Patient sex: F
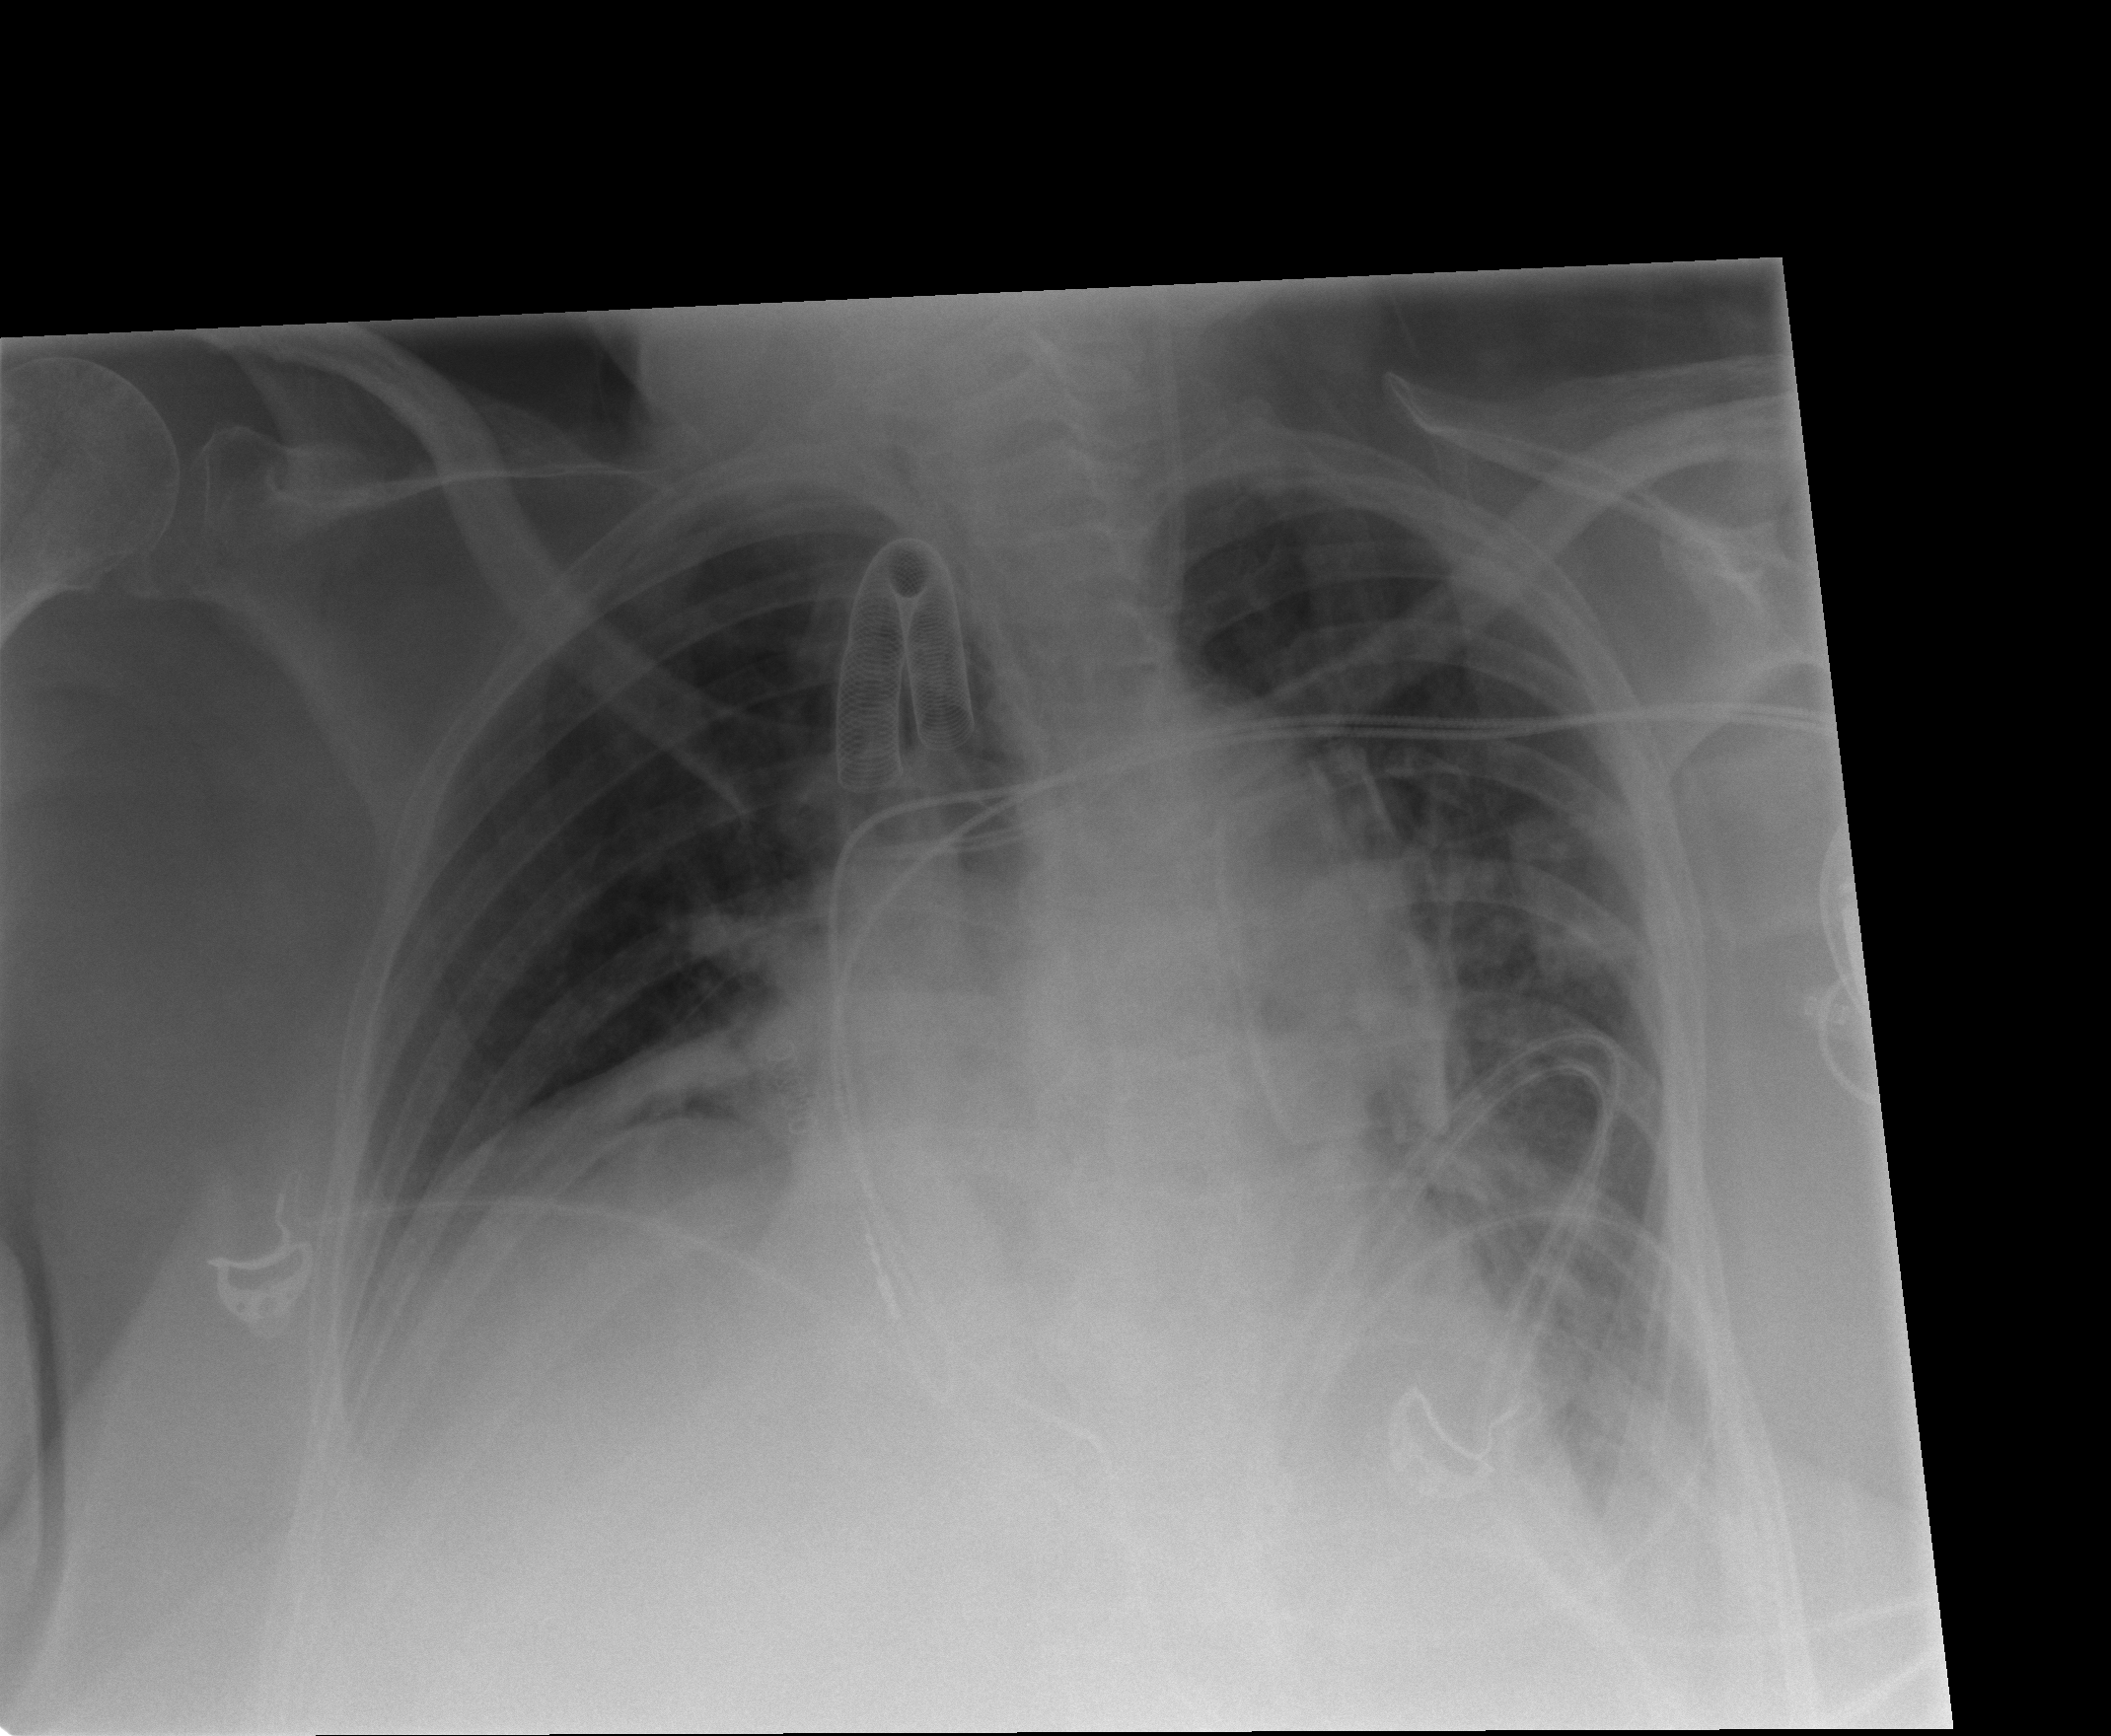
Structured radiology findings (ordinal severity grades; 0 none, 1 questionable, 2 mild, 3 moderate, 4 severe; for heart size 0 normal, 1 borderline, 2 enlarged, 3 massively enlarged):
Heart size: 0
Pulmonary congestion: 2
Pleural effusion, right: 1
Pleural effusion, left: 2
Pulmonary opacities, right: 2
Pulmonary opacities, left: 3
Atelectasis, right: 3
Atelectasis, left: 2